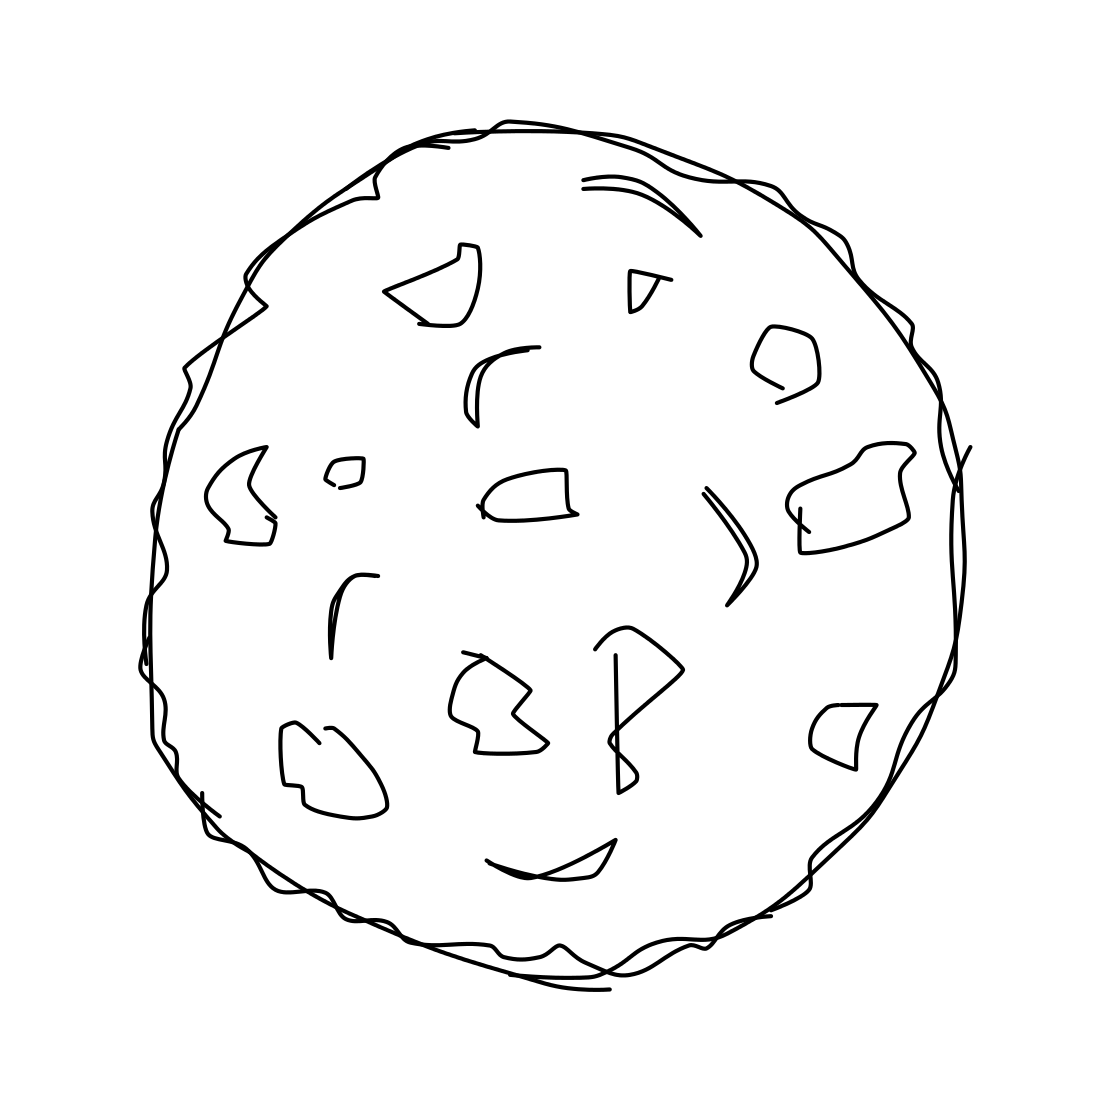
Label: pizza